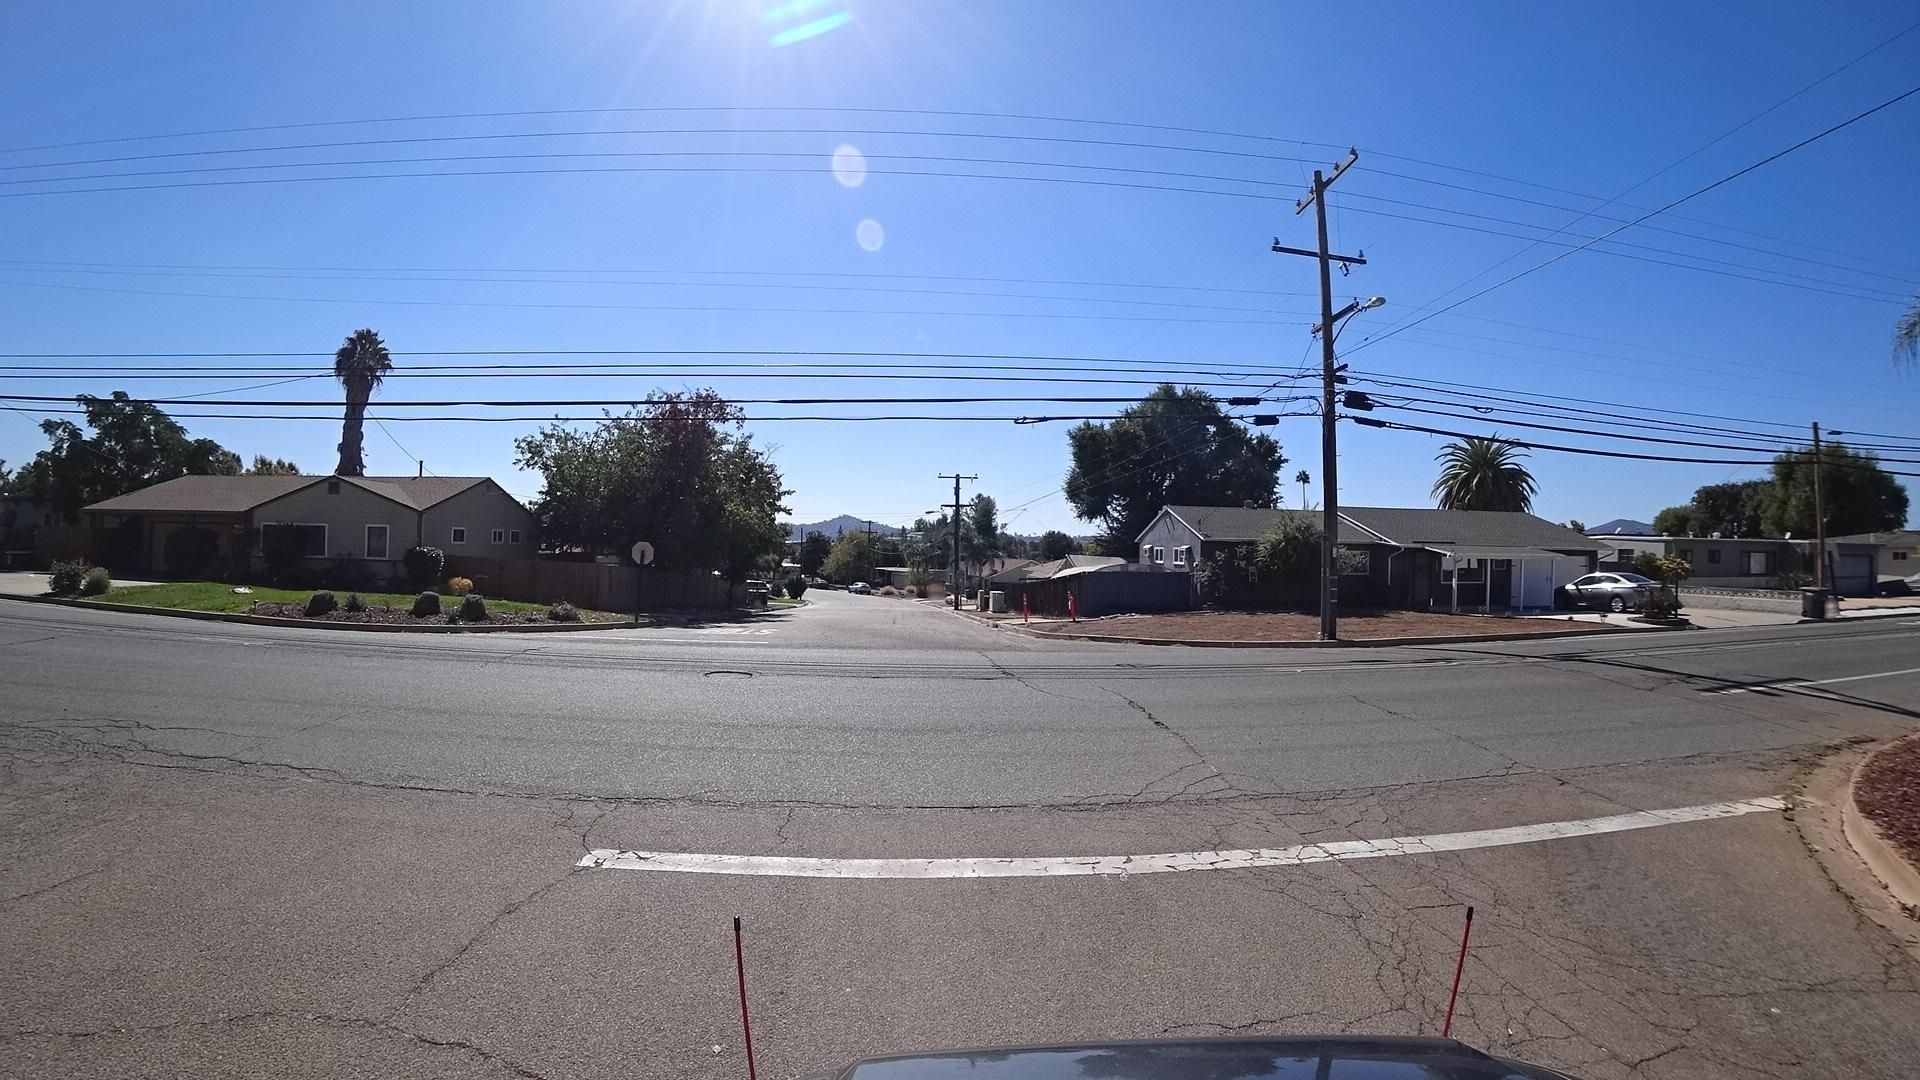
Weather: clear
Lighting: day
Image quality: good
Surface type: cycling surface
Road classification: path, residential
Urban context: urban centre
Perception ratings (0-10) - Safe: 1.23, Lively: 5.72, Beautiful: 3, Boring: 2.64, Depressing: 4.32, Wealthy: 4.28